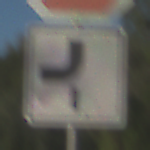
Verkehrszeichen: VerlaufVorfahrtsstrasse7
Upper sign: Stop
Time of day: MorningAfternoon
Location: Outdoor (Nature)
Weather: Clear
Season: NotSpecified
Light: Natural